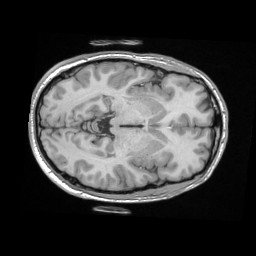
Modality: T1w
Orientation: axial